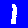
Digit: 1